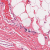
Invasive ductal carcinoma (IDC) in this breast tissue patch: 0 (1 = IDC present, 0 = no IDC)